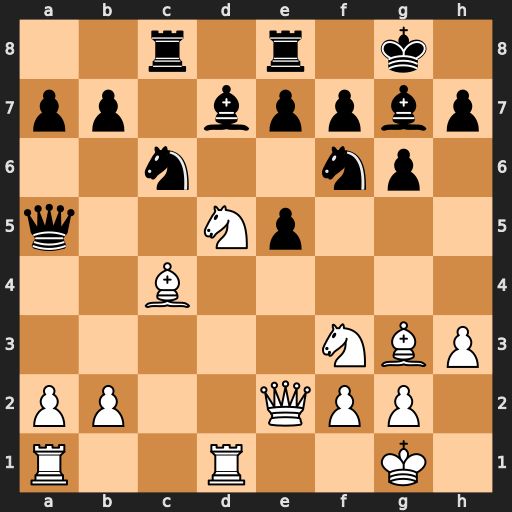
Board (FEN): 2r1r1k1/pp1bppbp/2n2np1/q2Np3/2B5/5NBP/PP2QPP1/R2R2K1
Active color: w
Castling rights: -
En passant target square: -
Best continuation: Nxf6+ exf6 Rxd7